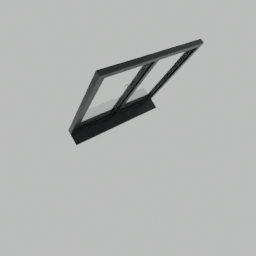
Label: architecture